Question: How can I join data in flutter firebase realtime database. Data model on appended screen
I've something like this.
I want to get Objects from 'users', based on 'pendings' userId
'''
final FirebaseDatabase database = FirebaseDatabase(app: widget.app);
_pendingRef = database.reference().child('pendings/${userId}');
_pendingSubscription =
_pendingRef.onChildAdded.listen((Event event) {
print('Child added: ${event.snapshot.value}');
}, onError: (Object o) {
final DatabaseError error = o;
print('Error: ${error.code} ${error.message}');
});
'''

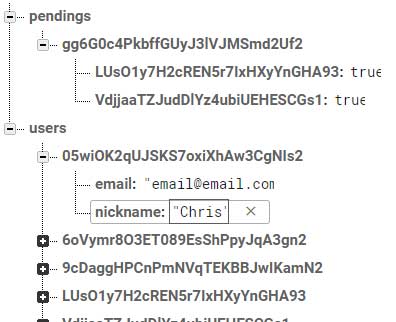
Answer: There is nothing built-in to Firebase to support such joins. You'll have to write code in your application to load the necessary data, also known as a client-side join.
Something like:
'''
final FirebaseDatabase database = FirebaseDatabase(app: widget.app);
_pendingRef = database.reference().child('pendings/${userId}');
_pendingSubscription = _pendingRef.onChildAdded.listen((Event event) {
print('Child added: ${event.snapshot.value}');
database.reference().child('users/${event.snapshot.key}').once().then((DataSnapshot snapshot) {
print('${snapshot.value}');
})
});
}, onError: (Object o) {
final DatabaseError error = o;
print('Error: ${error.code} ${error.message}');
});
dbRoot.child('current_bracket').onValue.listen((event) {
'''